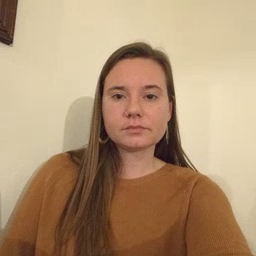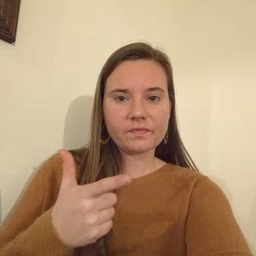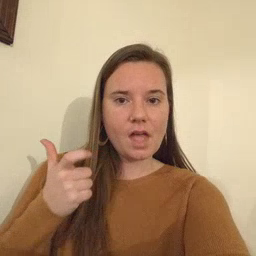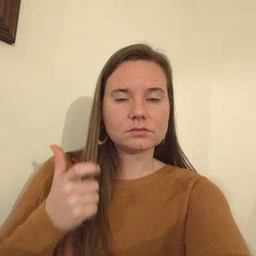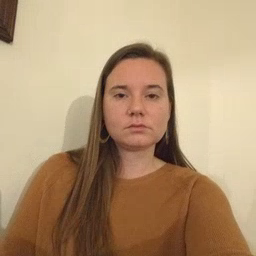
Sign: fast